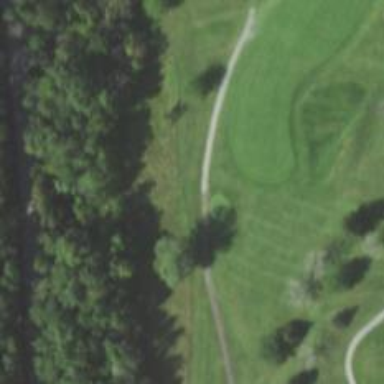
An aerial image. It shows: Golf tee.